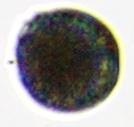
Label: Akashiwo